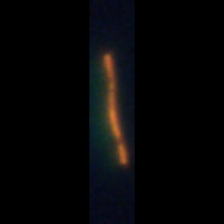
Taxon: Psuedo-nitzschia
Group: Diatoms